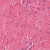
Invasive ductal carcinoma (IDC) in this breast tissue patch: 0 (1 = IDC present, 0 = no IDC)